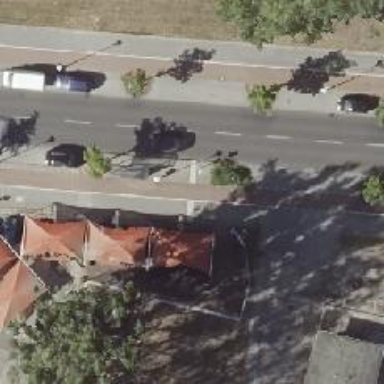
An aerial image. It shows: Footway.